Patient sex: M
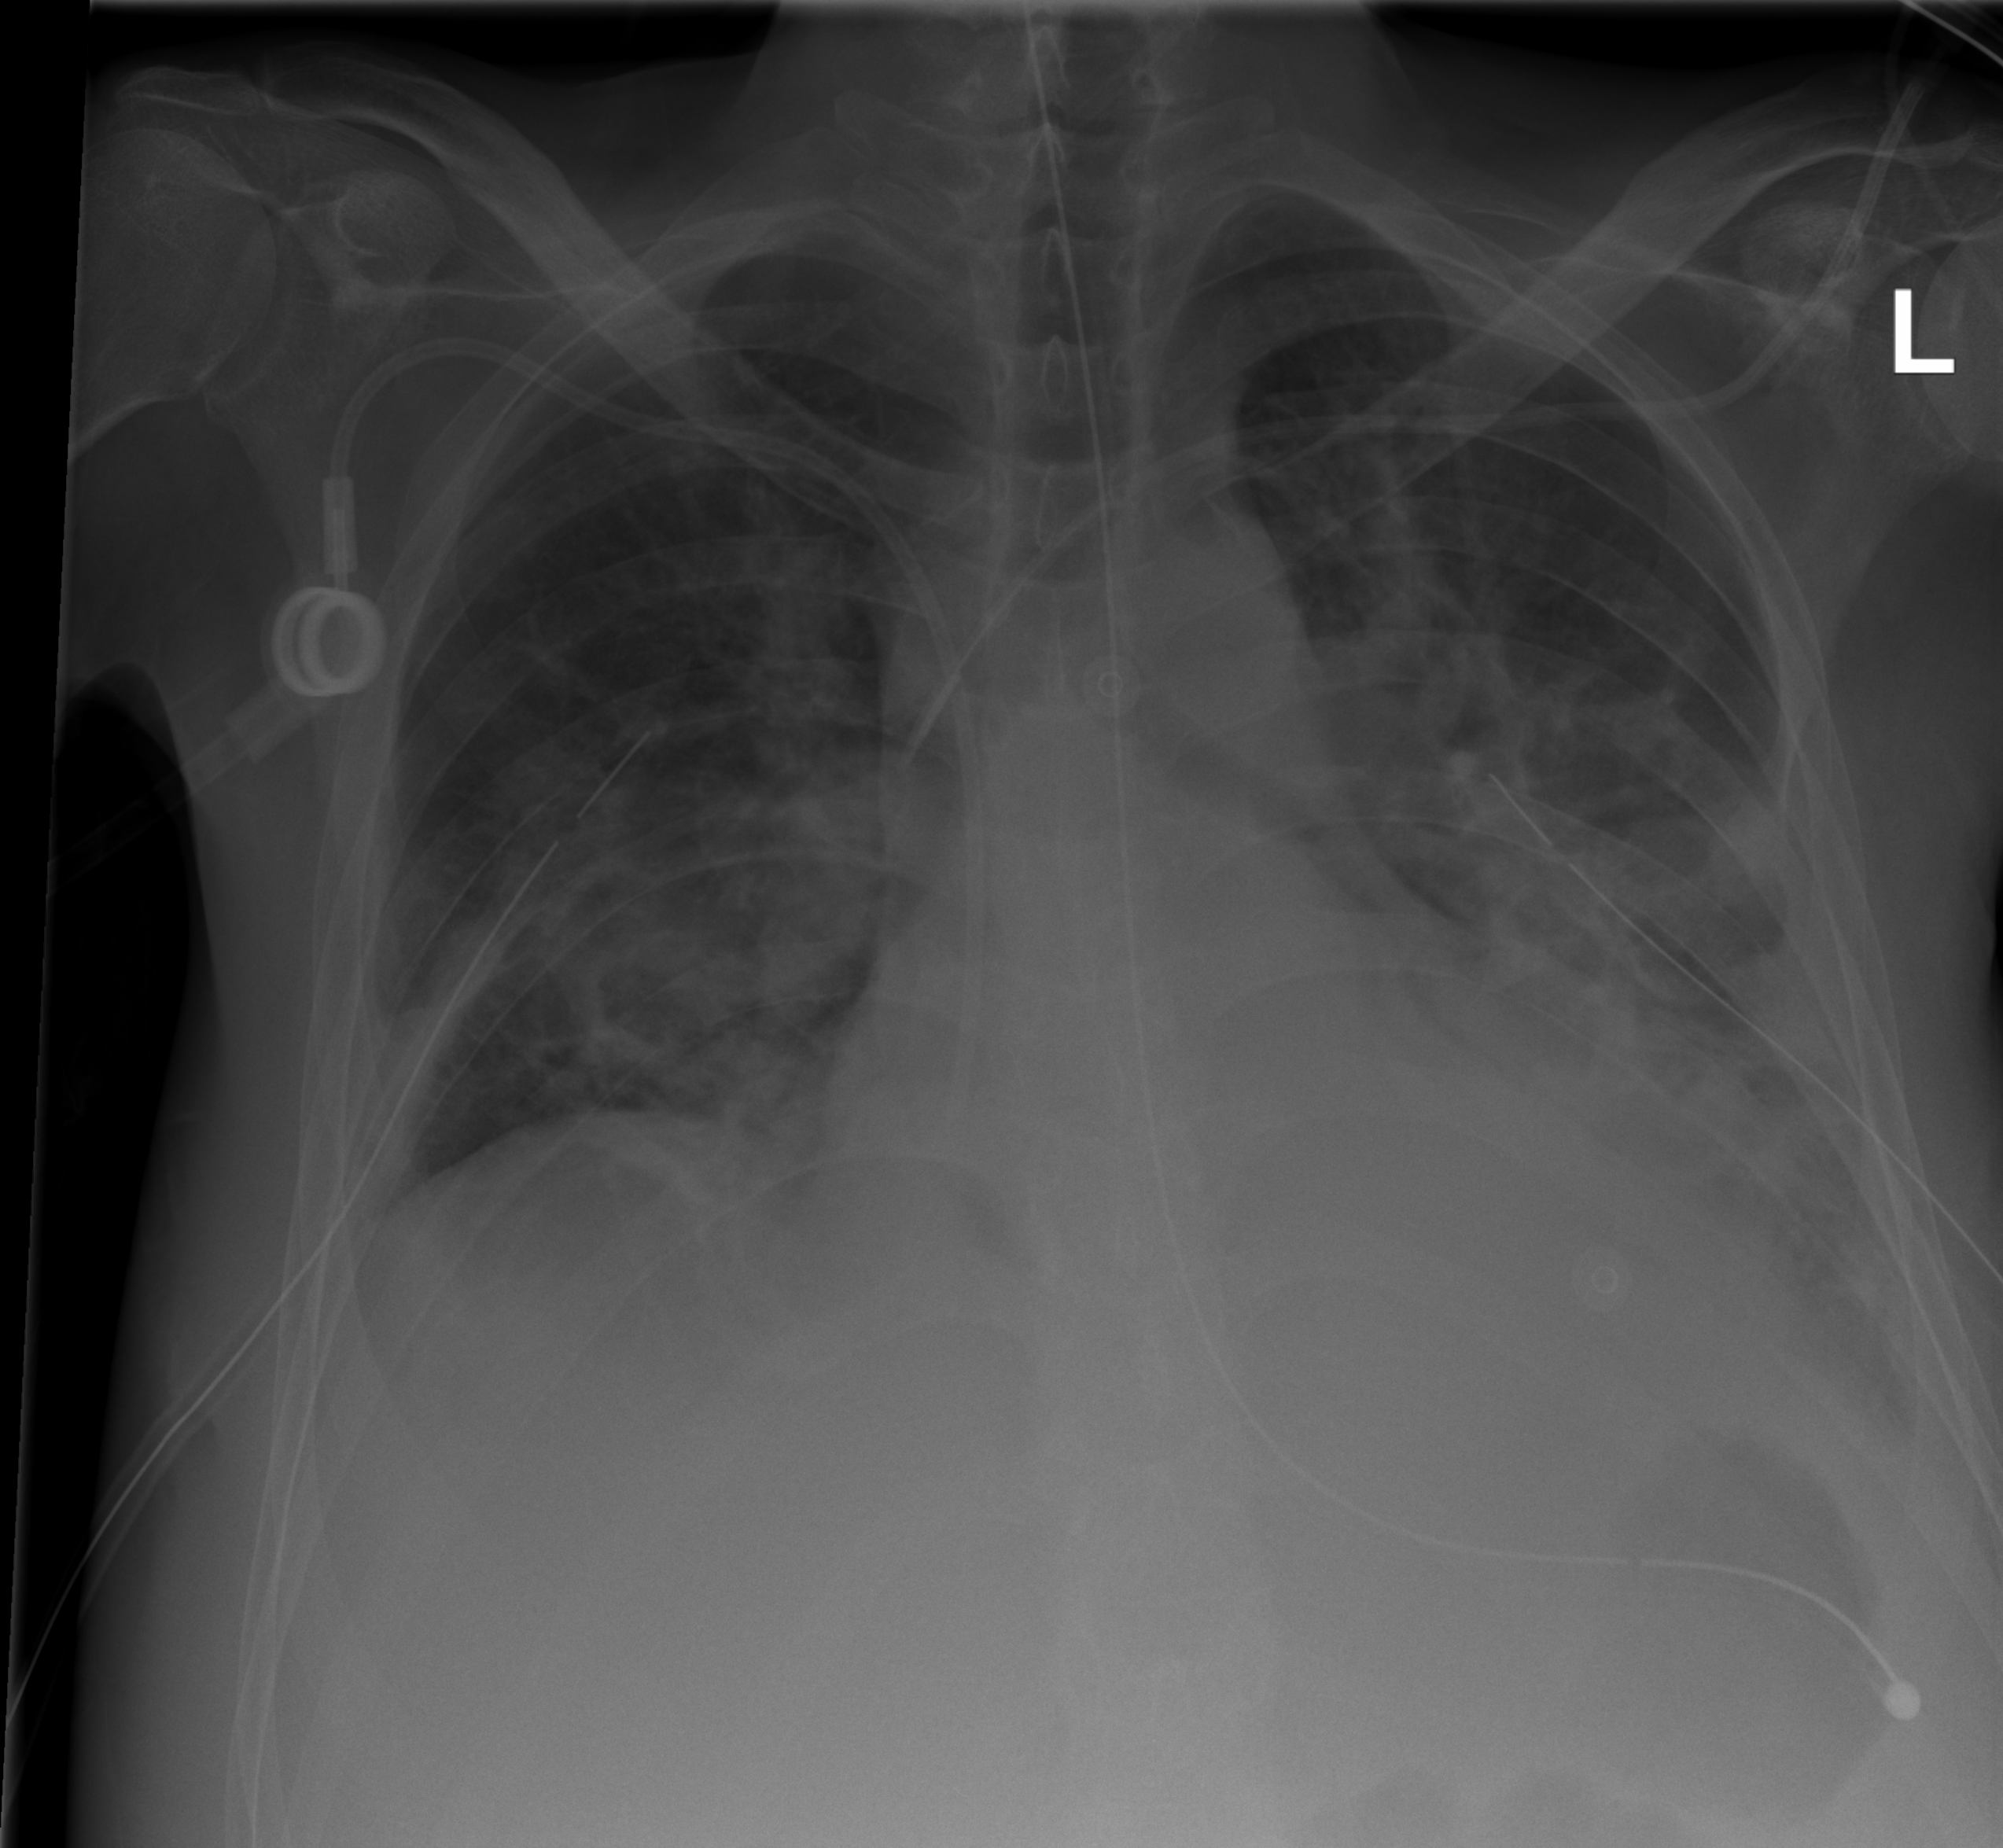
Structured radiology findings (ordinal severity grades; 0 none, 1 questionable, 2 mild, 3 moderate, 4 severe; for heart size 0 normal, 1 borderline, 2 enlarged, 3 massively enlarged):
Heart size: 0
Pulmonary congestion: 0
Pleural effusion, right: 0
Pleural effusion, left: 3
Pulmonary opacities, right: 3
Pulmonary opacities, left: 4
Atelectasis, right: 2
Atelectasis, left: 4